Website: home-depot
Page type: delivery-shipping
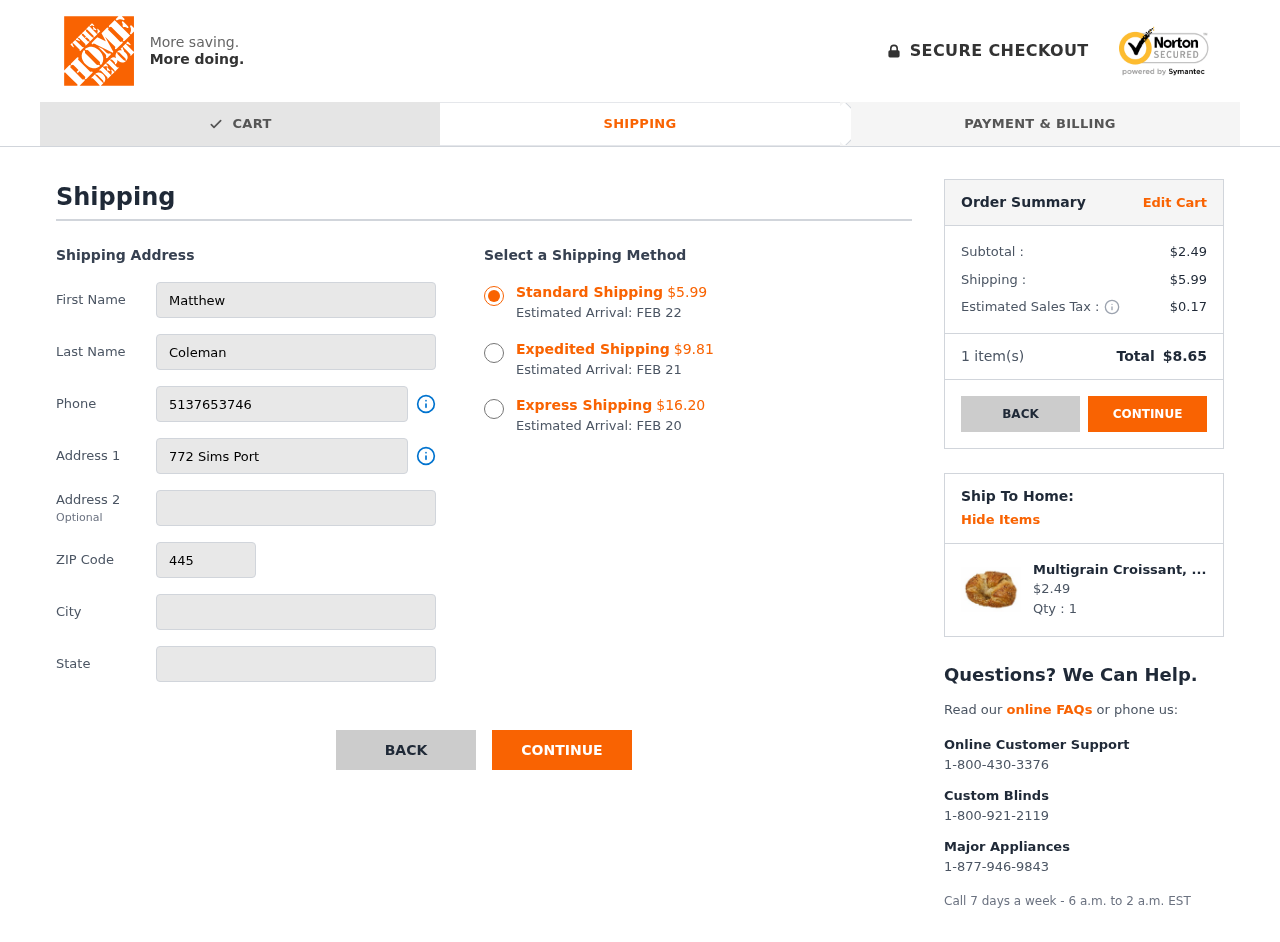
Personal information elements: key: PII_CITY
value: New Crystalhaven
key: PII_FIRSTNAME
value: Matthew
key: PII_LASTNAME
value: Coleman
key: PII_PHONE
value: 5137653746
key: PII_POSTCODE
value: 44532
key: PII_STATE
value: Texas
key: PII_STREET
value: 772 Sims Port
Product elements: key: PRODUCT1_NAME
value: Multigrain Croissant, 3.5 oz
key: PRODUCT1_PRICE
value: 2.49
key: PRODUCT1_QUANTITY
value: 1
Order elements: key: ORDER_SHIPPING_COST_STANDARD
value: $5.99
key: ORDER_DELIVERY_DATE
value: FEB 22
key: ORDER_SHIPPING_COST_EXPEDITED
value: $9.81
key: ORDER_DELIVERY_DATE_EXPEDITED
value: FEB 21
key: ORDER_SHIPPING_COST_EXPRESS
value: $16.20
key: ORDER_DELIVERY_DATE_EXPRESS
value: FEB 20
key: ORDER_SUBTOTAL
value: $2.49
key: ORDER_SHIPPING_COST
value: $5.99
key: ORDER_TAX
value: $0.17
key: ORDER_NUM_ITEMS
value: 1
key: ORDER_TOTAL
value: $8.65